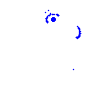
Particle: pion